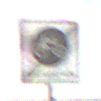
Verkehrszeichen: EndeFahrradstrasse
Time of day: MorningAfternoon
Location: Outdoor (Nature)
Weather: Overcast
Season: NotSpecified
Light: Natural